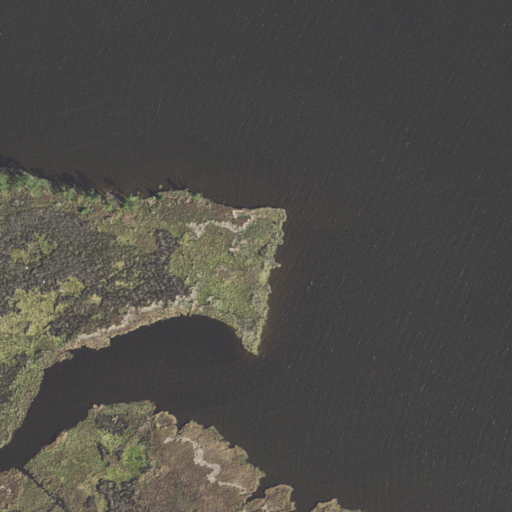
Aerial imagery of cape in North Carolina named Bivalve Point containing open water, herbaceous wetlands, and woody wetlands